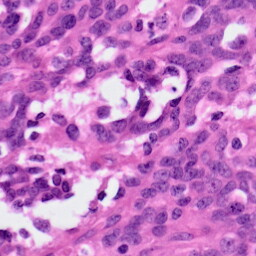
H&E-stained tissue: Ovarian